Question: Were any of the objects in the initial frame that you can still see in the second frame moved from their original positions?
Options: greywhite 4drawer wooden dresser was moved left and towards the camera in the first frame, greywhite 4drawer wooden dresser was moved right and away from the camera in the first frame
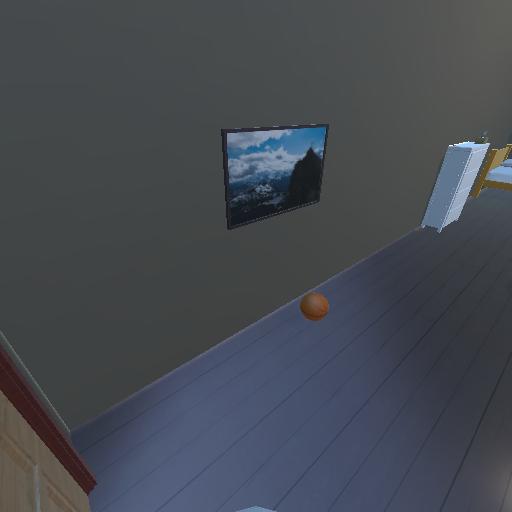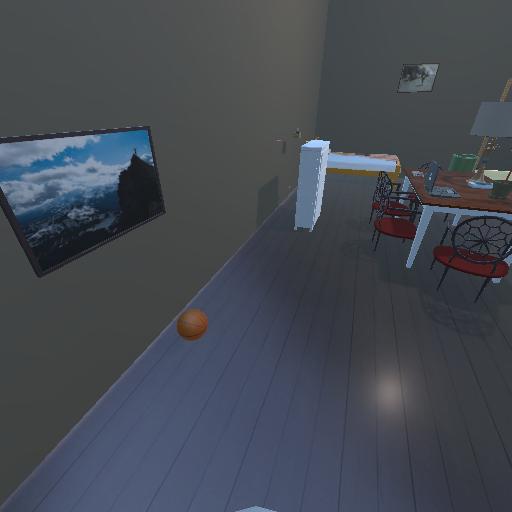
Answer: greywhite 4drawer wooden dresser was moved left and towards the camera in the first frame